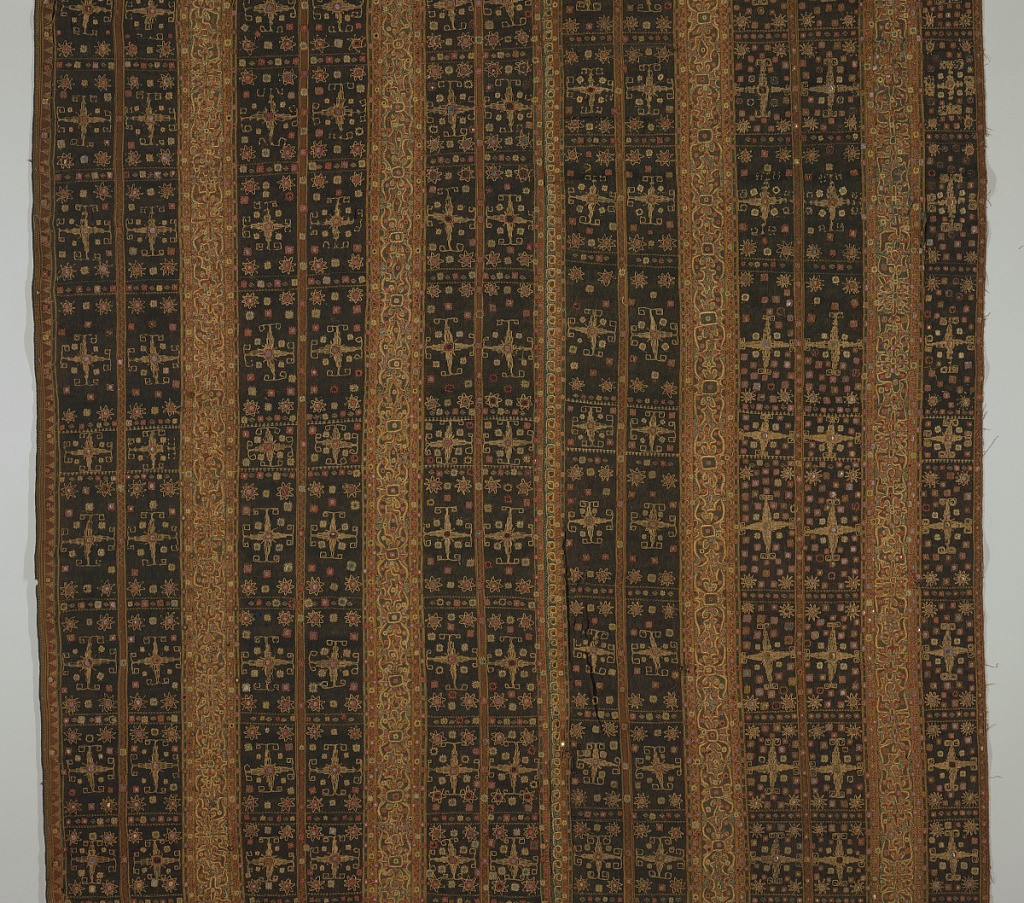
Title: Sarong
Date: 19th century
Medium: cotton, silk, glass Technique: embroidered in running, buttonhole, couching, and satin stitches on plain weave
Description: Festive woman's skirt made of two pieces sewn together. Striped fabric in black, yellow-orange, rust-red, and dark blue (black predominating) patterned by embroidery confined within the stripes. The embroidered patterns resemble flowers, one more geometric than the other, and are embellished by small mirrors. The embroidery is in light yellow and brick red.